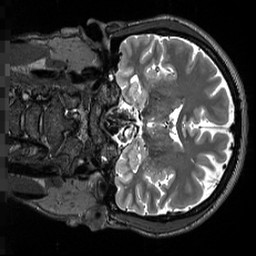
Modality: T2w
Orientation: coronal
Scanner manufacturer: siemens
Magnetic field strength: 3 T
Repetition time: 3.2 s
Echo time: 0.564 s